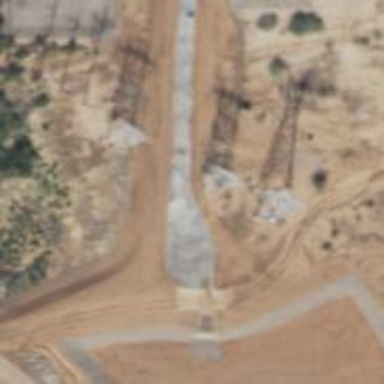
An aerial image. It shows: Power tower.